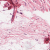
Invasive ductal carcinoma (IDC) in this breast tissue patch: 0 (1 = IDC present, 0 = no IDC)